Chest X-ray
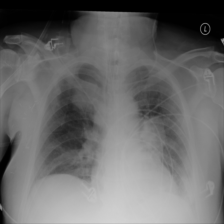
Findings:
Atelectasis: negative
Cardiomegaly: negative
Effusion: negative
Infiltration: positive
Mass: negative
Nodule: negative
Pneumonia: negative
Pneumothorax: negative
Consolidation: positive
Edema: negative
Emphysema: negative
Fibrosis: negative
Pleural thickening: negative
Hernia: negative